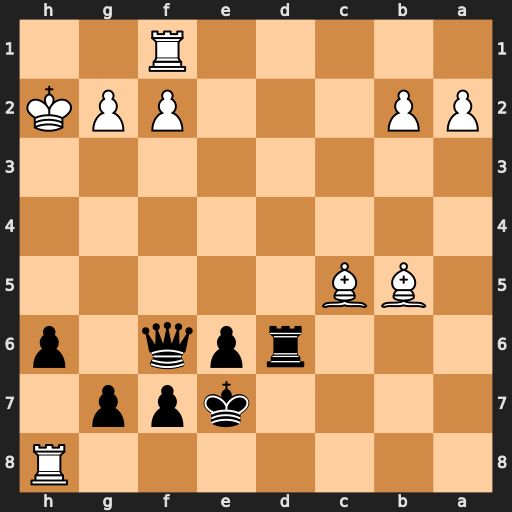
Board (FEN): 7R/4kpp1/3rpq1p/1BB5/8/8/PP3PPK/5R2
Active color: b
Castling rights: -
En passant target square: -
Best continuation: Qe5+ Kg1 Qxc5